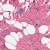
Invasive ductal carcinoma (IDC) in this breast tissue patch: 0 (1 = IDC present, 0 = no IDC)